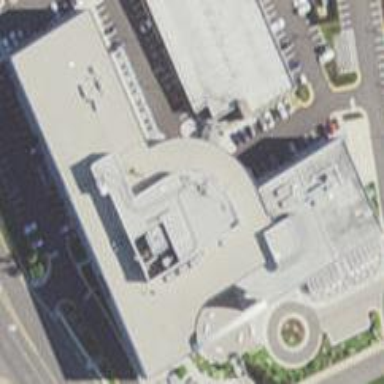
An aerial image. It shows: Commercial building.